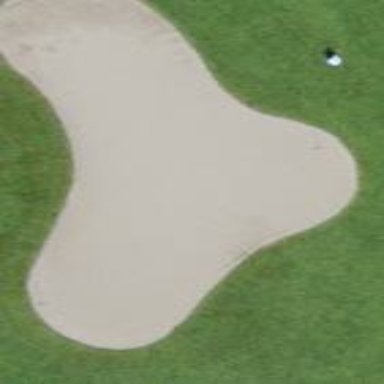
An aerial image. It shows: Sand bunker on golf course.